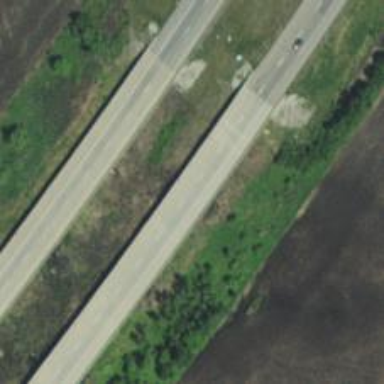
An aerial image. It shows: Concrete pier forming part of bridge.